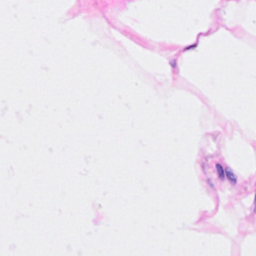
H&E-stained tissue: Breast